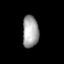
Tissue: lung
Cell type: Myeloid cells
Senescence score: 0.5826
Nuclear area (px): 505
Mean DAPI intensity: 162.075